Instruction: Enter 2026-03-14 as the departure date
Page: home
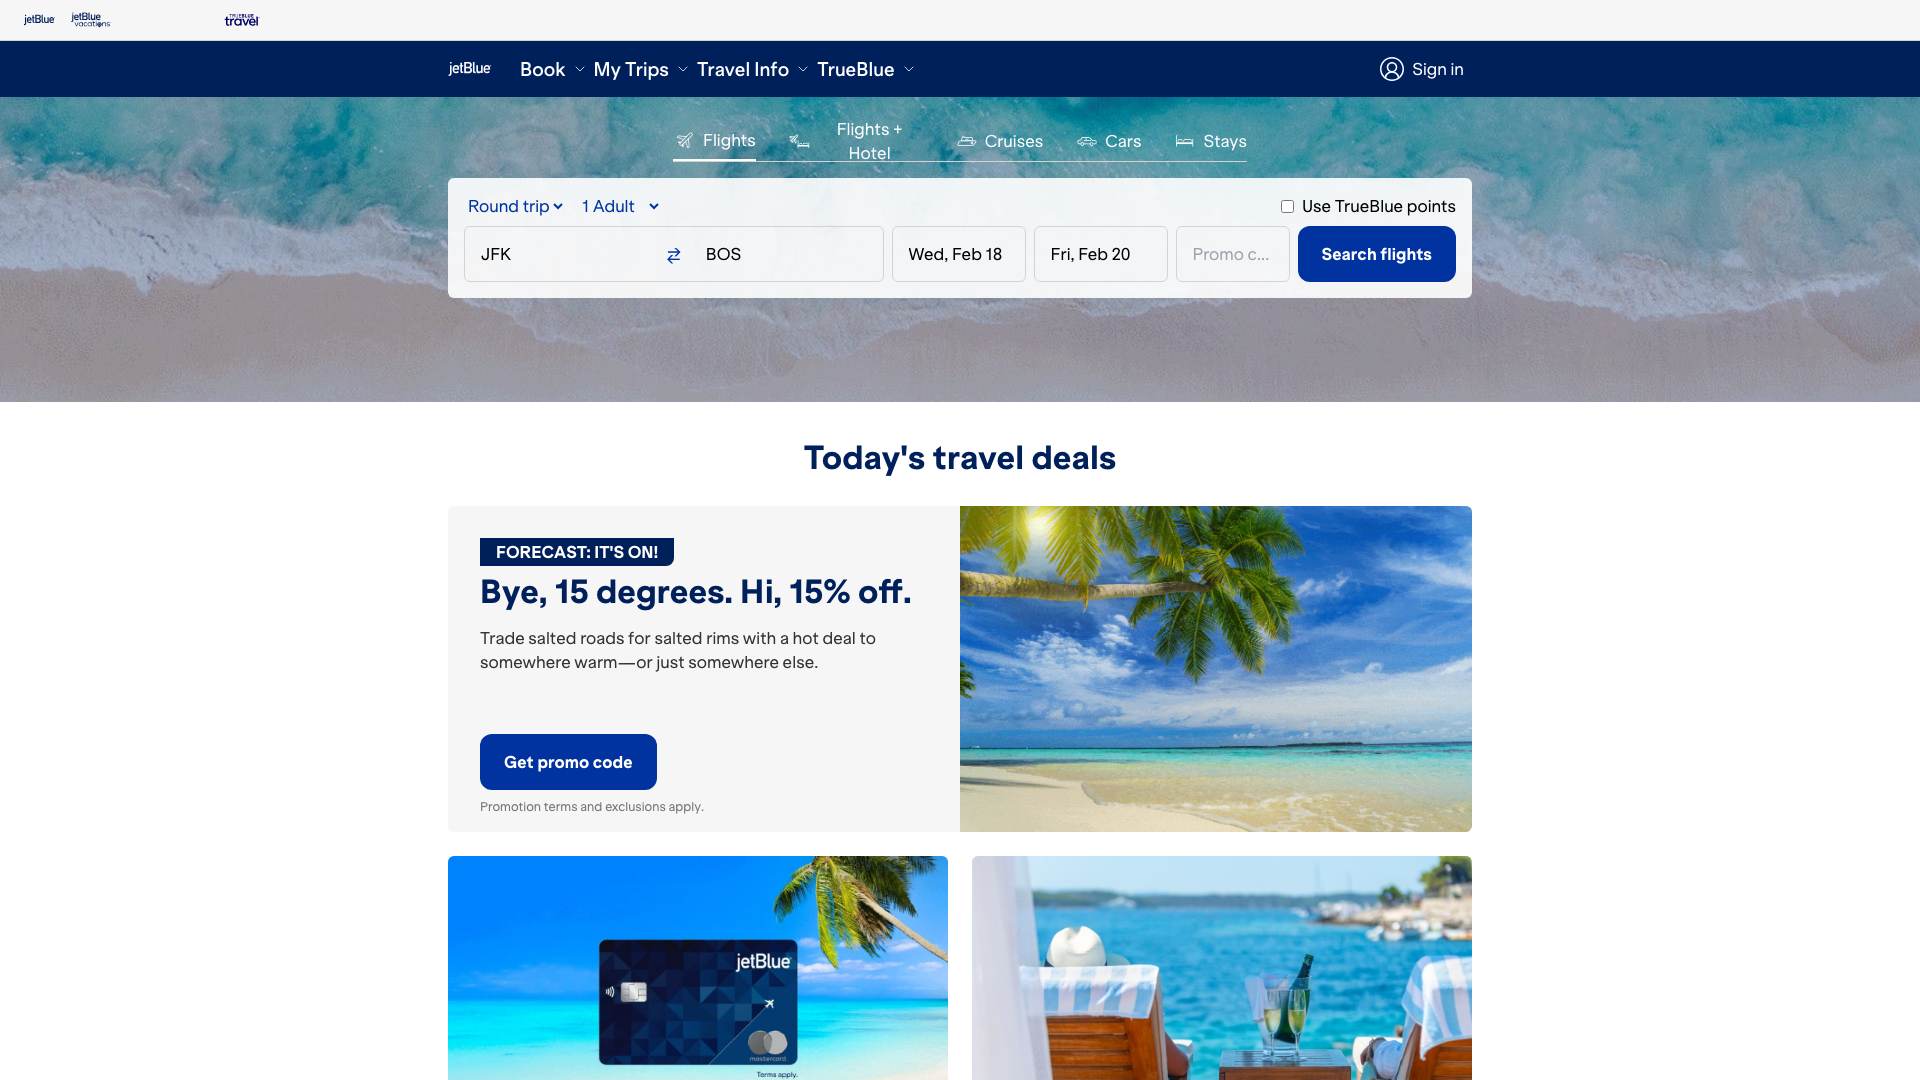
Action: type